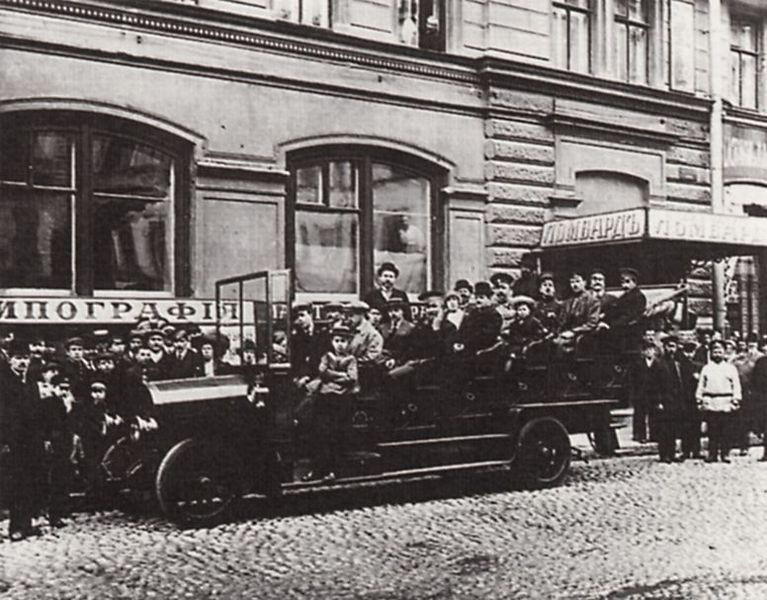
Titel: Der erste mehrsitzige Bus mit Fahrgästen, Vladimirskij Prospekt, vor der Hausnummer 17. St. Petersburg
Künstler: Russischer Photograph
Schlagwörter: dunkel, gruppe, mann, schatten, weiß, frauen, menschen, stadt, fenster, frau, grau, hell, hut, hüte, lampen, licht, männer, schwarz, strasse, gebäude, gürtel, haus, weg, menge, alt, bart, schnurrbart, architektur, rahmen, häuser, kind, kinder, räder, schrift, fassade, fassaden, geschäft, pflaster, jungen, russland, geschäfte, laden, speichen, auto, rad, wagen, men, white, hotel, black, windows, reflexe, foto, fotografie, photographie, eingang, plaster, fensterrahmen, gehsteig, regenrinne, scheiben, draußen, schwarz-weiss, pflastersteine, uniform, fahren, rustika, gesims, risalit, reise, house, houses, street, etagen, schirmmütze, fahrer, reifen, automobil, photo, mietshaus, town, russisch, city, straßenzug, gruppenfoto, bus, poeple, limousine, kyrillisch, photography, russia, gruppenaufnahme, blackw, chauffeur, windschutzscheibe, auotmobil, autobus, car, grußße, hoteleingang, karrosserie, pfaster, wphoto